Question: I'm trying to create a schema that will allow me to define times, when a supplier website is non operational (planned not unplanned).
I've gone for non-operational as opposed to operational because many suppliers work 24/7, so non-operting times represent the least number of rows.
For example, a supplier might not work:
'''
On a Sunday
On a recognised holiday date - '1/1/2015'
On a Saturday after 5pm
'''
I'm not overly confident with SQL Server, but have come up with a schema that 'does the job'. However, as we all know, there are good ways, not so good ways, and bad ways, that all work in a fashion, so would appreciate comments and advice on what I have to date.
One of the key features is to use data from WorkingDays and Holidays together to represent a WorkingPeriod entity.
I would appreciate coments no matter how small.

## Holiday
Contains all recognised holidays - Easter Monday, Good Friday etc.
## HolidayDate
Contains dates of holidays. For instance, this year Easter Monday is 6th Apr 2015.
## WorkingDay
Sunday through to Monday, mapped to Asp.Net day of week enums.
## WorkingPeriodType
A lookup table containing 2 rows - Holiday, or Day of Week
## WorkingPeriod
Merges the Holiday table and the WorkingDay table to represent a single WorkingPeriod entity that can be used in the SupplierNonWorkingTimes table.
## SupplierNonWorkingTimes
Contains the ID representing the WorkingDay/Holiday and the times of non- operation.
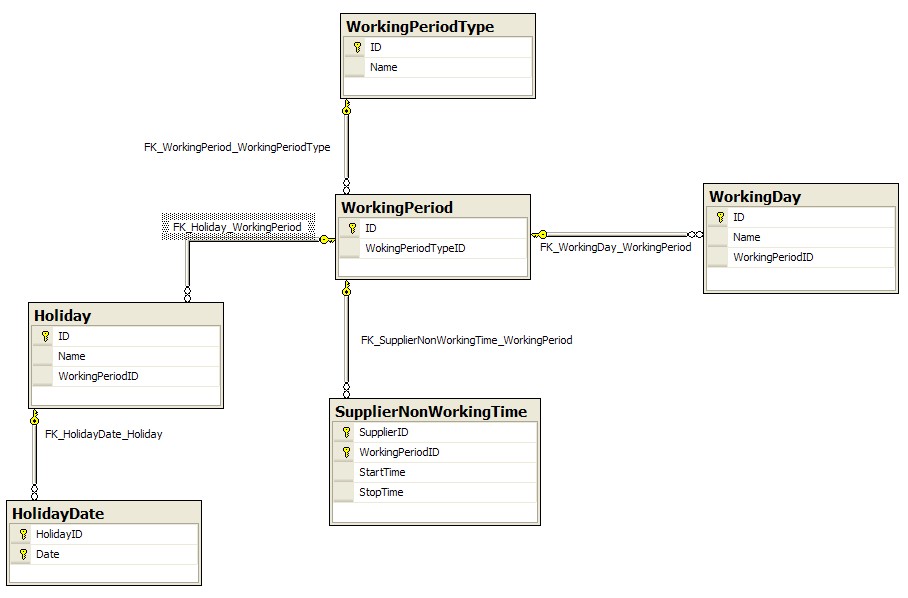
Answer: This is a very subjective question, as you've already observed there's no right and wrong, just different ways. I'm a database guy but I don't know your specific circumstances, so this is just some observations - you'll have to judge for yourself whether any of them are appropriate to you.
1. I like my naming to be crystal clear, it saves all the misunderstanding by other people later on. If [WorkingDay] holds the 7 days of the week I would call it [WeekDay]. If you intend [Holiday] to hold whole-day holidays I would call it [HolidayDay]. The main table [SupplierNonWorkingTime] is about 'non-working' so I would call the [WorkingPeriod] table [NonWorkingPeriod]. The term 'period' always refers to a whole day, so I would replace 'period' with 'day' (let's ignore start/stop time for now).
2. My first impression was that your design is over-normalised. The [WorkingPeriodType] table has 2 rows that will never change, [WorkingDay] has 7. For these very low numbers I sometimes prefer a char(1) with a check constraint. Normalisation is generally good, but lots of JOINs for trivial queries is not so good. You could eliminate [WorkingPeriodType] and [WorkingDay] but you've mentioned .Net enums in your question so if you've got some sort of ORM in your .Net code this level of normalisation might be right for you.
3. I'd add a Year field to the [HolidayDate] table, then the PK becomes a better HolidayID+Year - unless you know somewhere that has lots of Christmas' :)
4. I'd add an IsAllDay field to the [SupplierNonWorkingTime] table, otherwise you have to use 'magic values' to represent 'all day' and magic values are bad. There should be a check constraint to enforce start/stop times can only be entered if IsAllDay = false.
Like I said, just my thoughts, hope it's helpful.